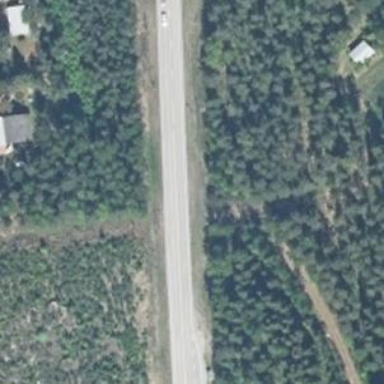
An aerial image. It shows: Asphalt road designated as trunk highway.